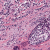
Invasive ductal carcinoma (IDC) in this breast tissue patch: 1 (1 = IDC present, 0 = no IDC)